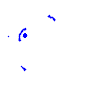
Particle: kaon